Interaction volume radius: 5 \u00c5
Interaction volume height: 15 \u00c5
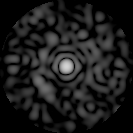
Disorder parameter: 0.8193